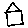
Label: house